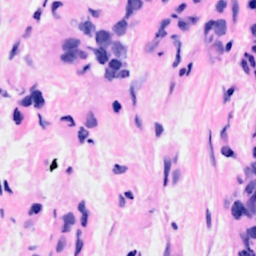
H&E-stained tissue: Breast